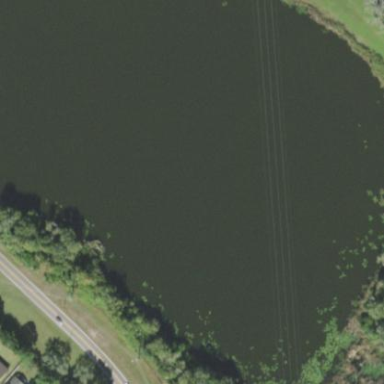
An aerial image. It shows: Lake with natural water.